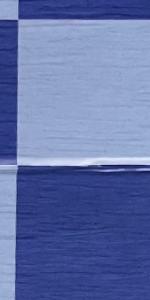
Label: Empty